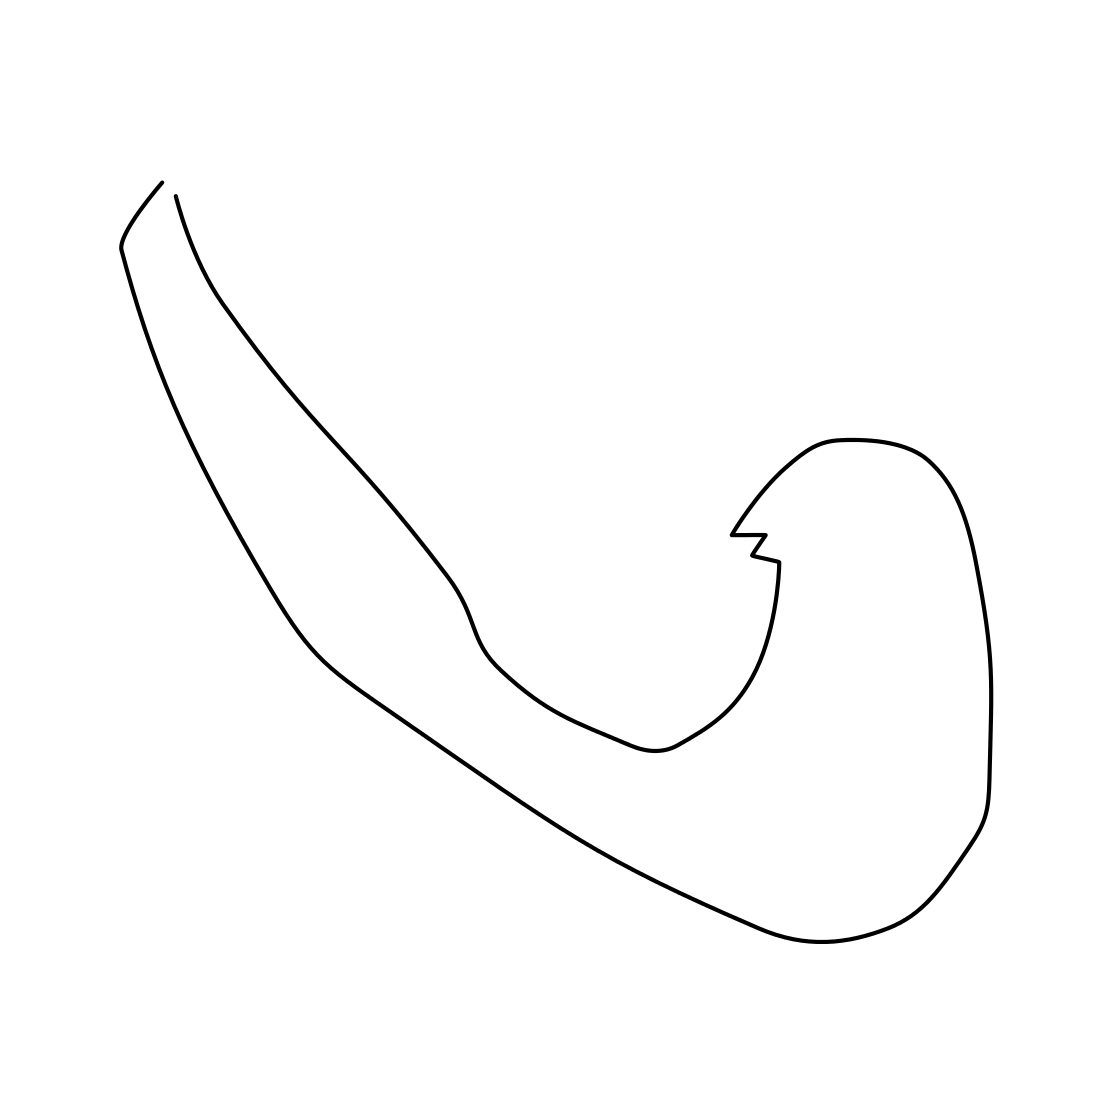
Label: pipe (for smoking)